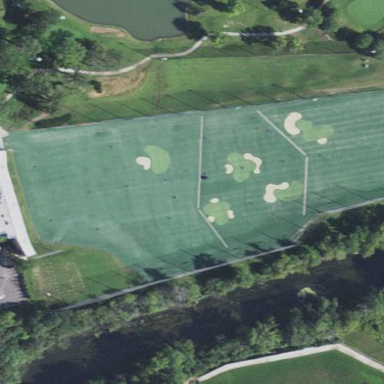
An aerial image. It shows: Golf driving range situated on grass pitch.